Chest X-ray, PA view. Patient: 20 years old, sex M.
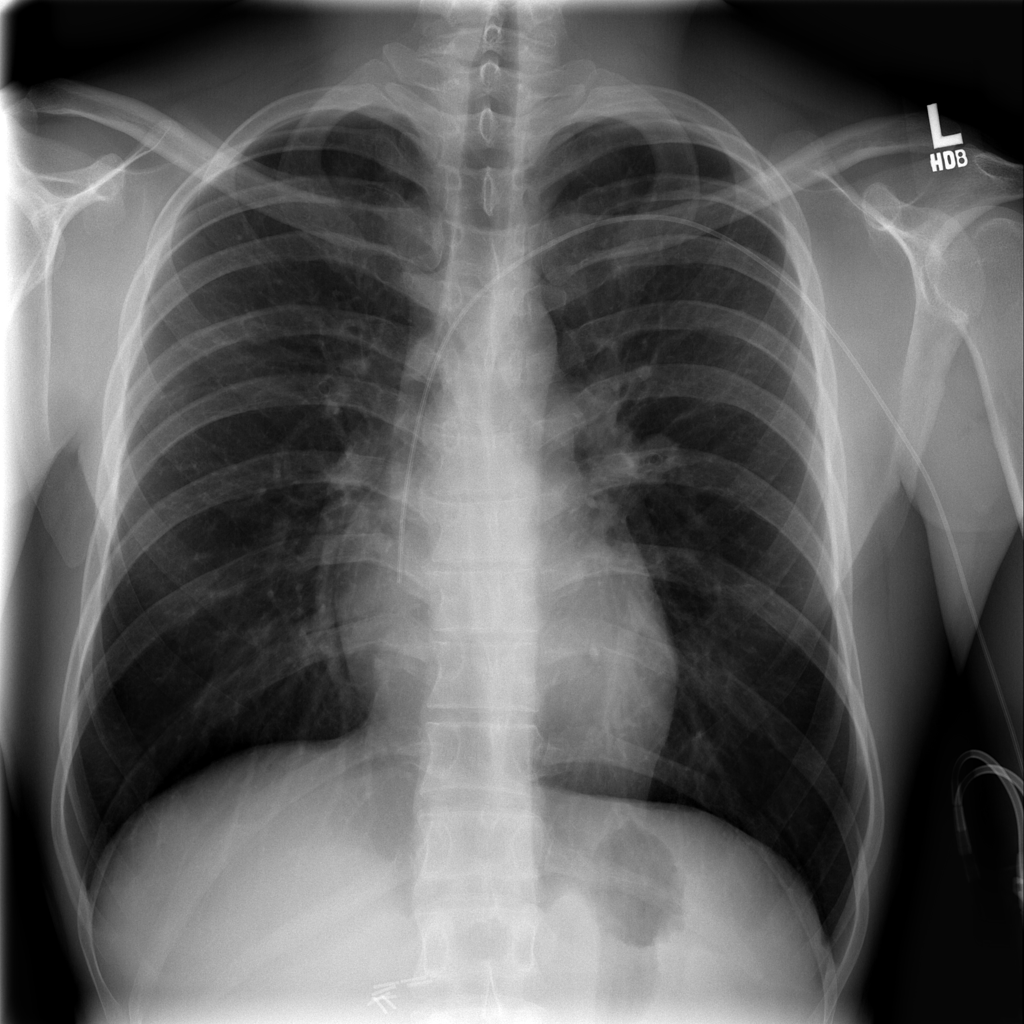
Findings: No Finding